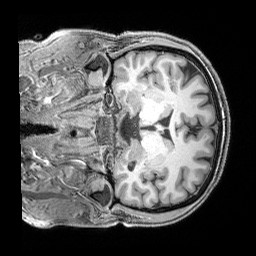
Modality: T1w
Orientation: coronal
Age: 42
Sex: male
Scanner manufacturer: siemens
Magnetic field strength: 3 T
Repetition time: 2.4 s
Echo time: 0.00215 s